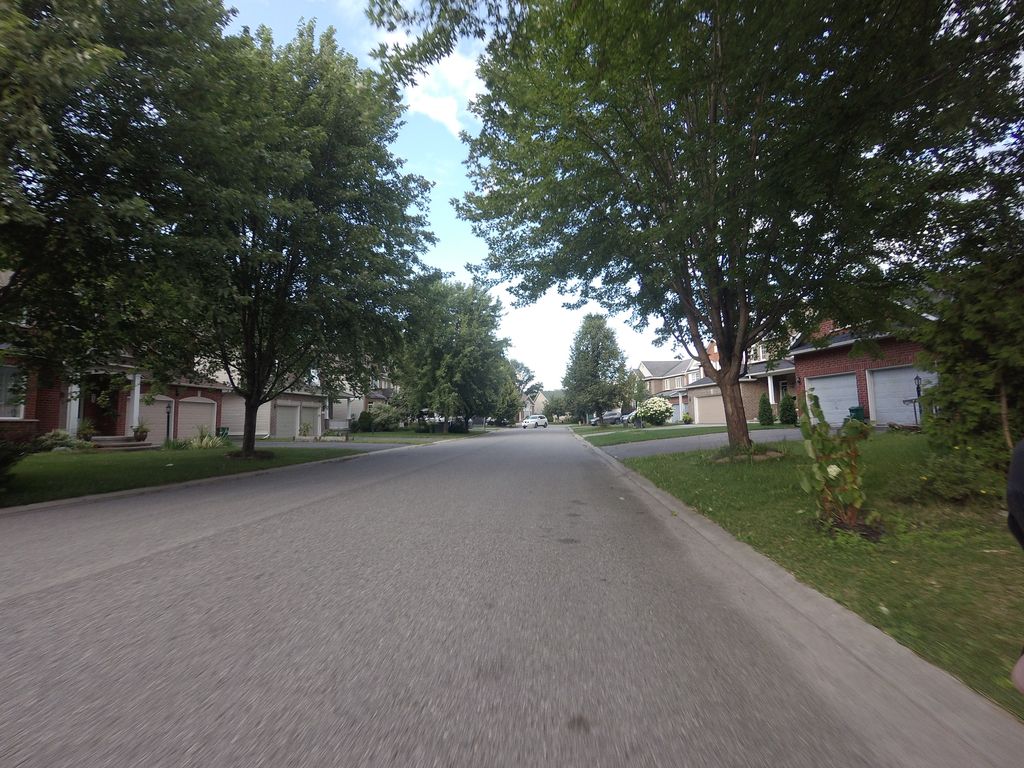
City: ottawa-gatineau